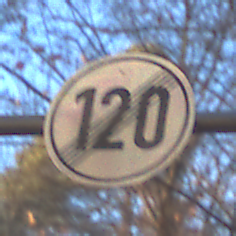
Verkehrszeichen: EndeGeschwindigkeit120
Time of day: SunriseSunset
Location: Outdoor (Nature)
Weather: Clear
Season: Autumn
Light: Natural